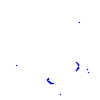
Particle: proton